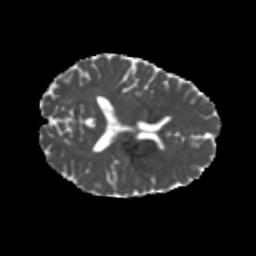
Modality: MD
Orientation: axial
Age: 21
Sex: male
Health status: healthy
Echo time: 0.074 s